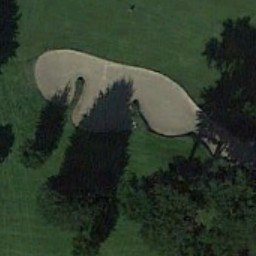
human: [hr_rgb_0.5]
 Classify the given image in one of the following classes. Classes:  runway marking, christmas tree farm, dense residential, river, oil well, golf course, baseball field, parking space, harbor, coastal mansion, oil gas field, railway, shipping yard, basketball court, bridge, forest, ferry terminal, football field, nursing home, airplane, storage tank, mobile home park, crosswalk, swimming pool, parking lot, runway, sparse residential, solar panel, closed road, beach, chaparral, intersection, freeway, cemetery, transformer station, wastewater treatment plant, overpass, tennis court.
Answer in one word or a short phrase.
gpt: golf course